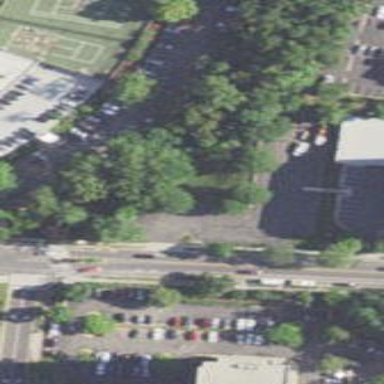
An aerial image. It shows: Parking area with surface.